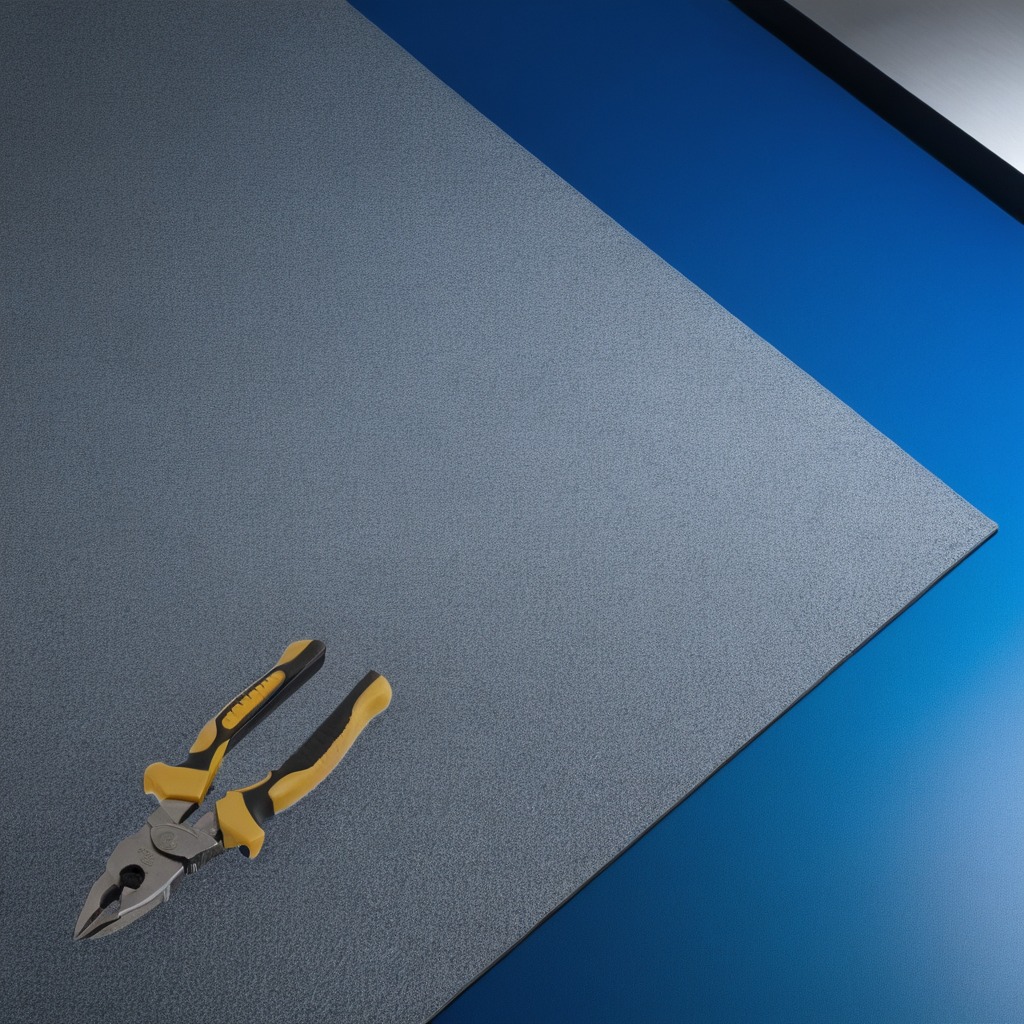
A plier lying on a clean granite tabletop